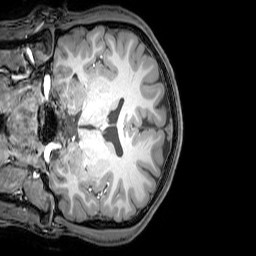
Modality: T1w
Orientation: coronal
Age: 21
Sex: male
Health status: healthy
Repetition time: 0.081 s
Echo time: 0.037 s